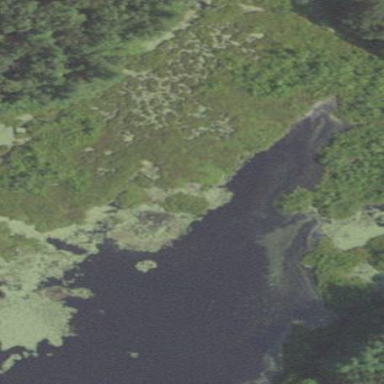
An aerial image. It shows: Marshy wetland area.